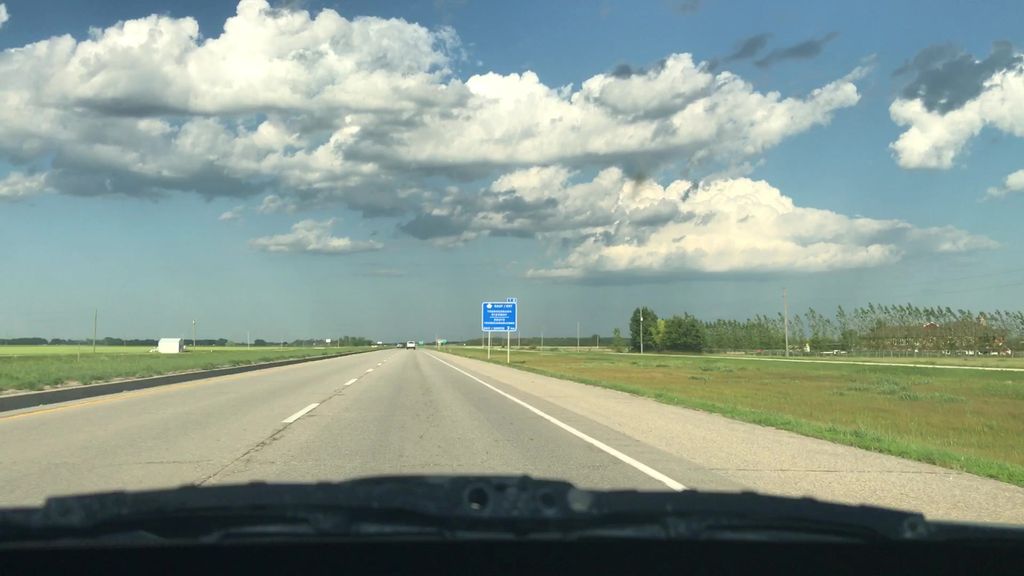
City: winnipeg